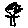
Label: tree